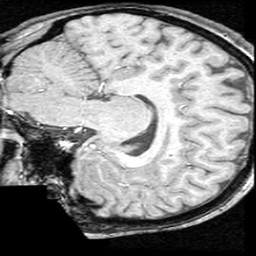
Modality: T1w
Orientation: sagittal
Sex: female
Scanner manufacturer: ge
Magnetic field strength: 1.5 T
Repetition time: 21 s
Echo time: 0.008 s